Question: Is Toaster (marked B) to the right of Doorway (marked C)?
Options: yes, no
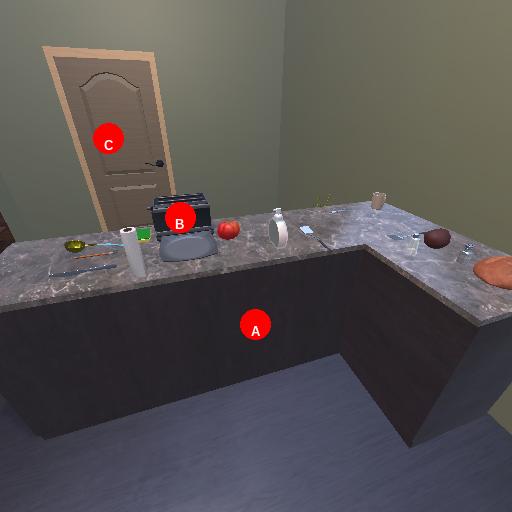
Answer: yes